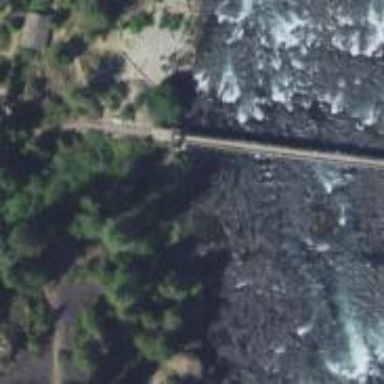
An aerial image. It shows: Footway on suspension bridge.